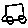
Label: car